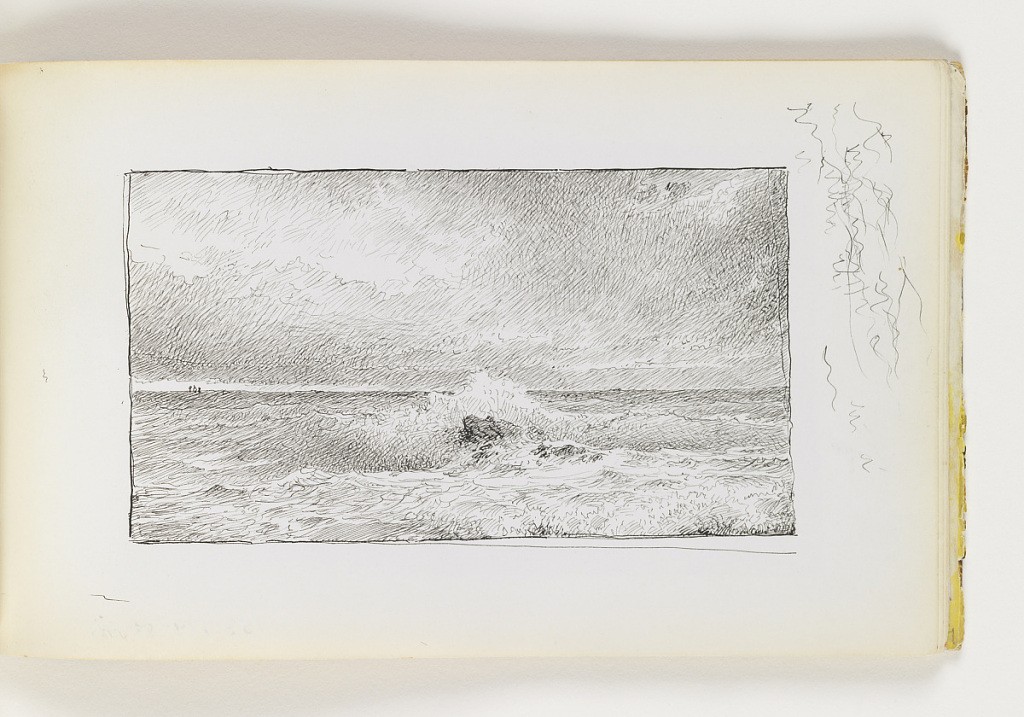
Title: Wave Crashing on Single Rock
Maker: William Trost Richards, American, 1833–1905
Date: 1890–1900
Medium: Pen and black ink on off-white wove paper
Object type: Sketchbook folio
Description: View of ocean done in small, delicate cross-hatching. In center, large wave breaks over single rock. On horizon at left (possible) ships in the distance. Miscellaneous pen strokes in margin to right of image.